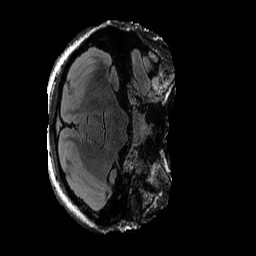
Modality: FLAIR
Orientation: axial
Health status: ill
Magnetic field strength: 3 T